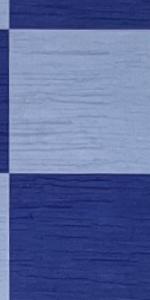
Label: Empty